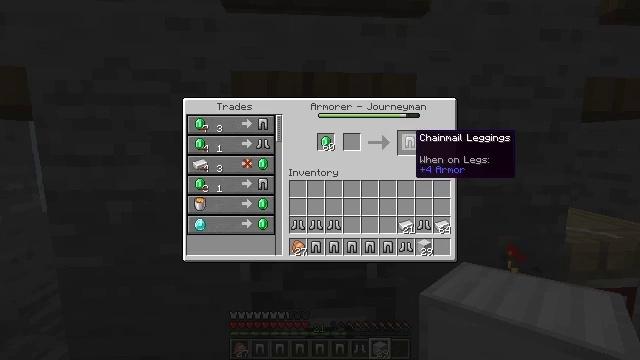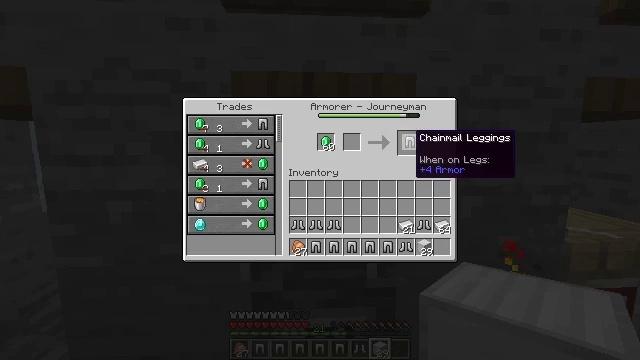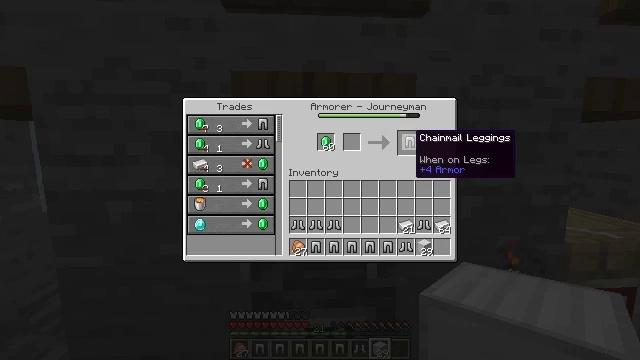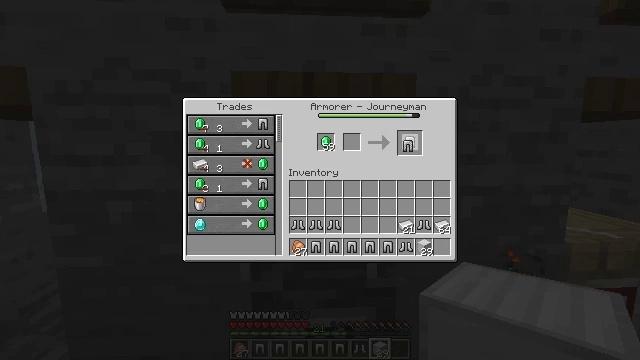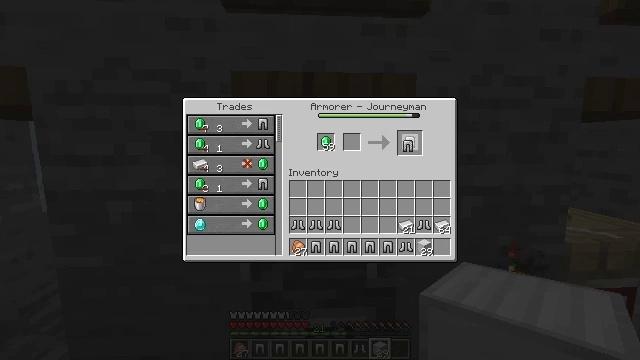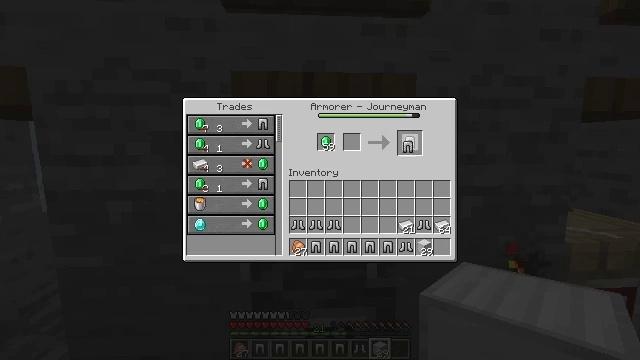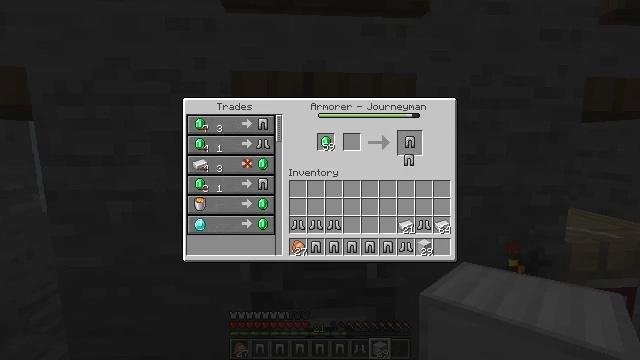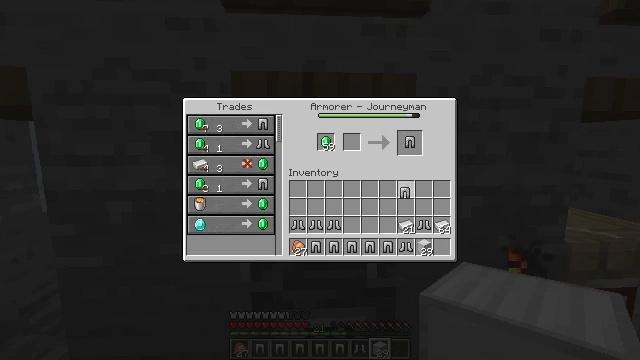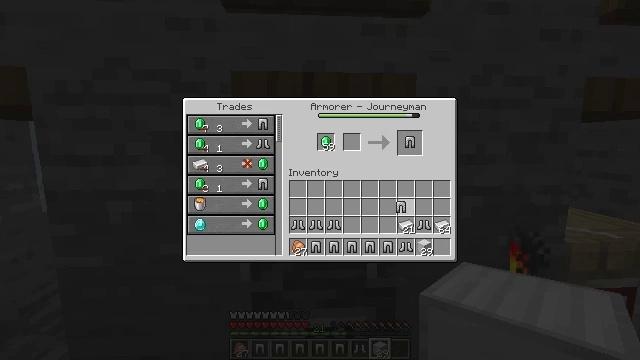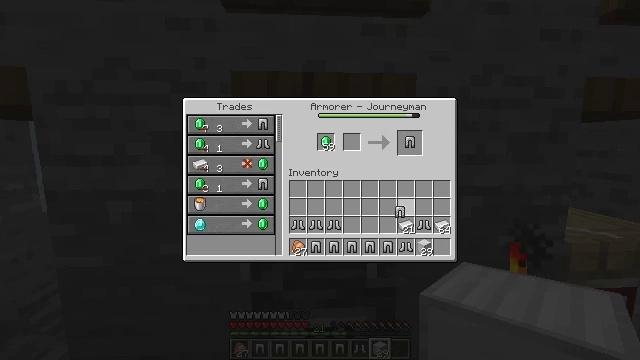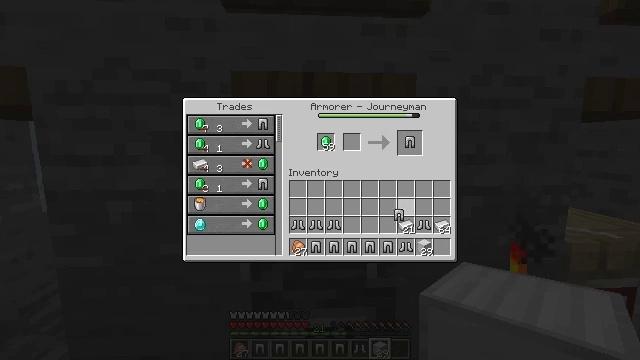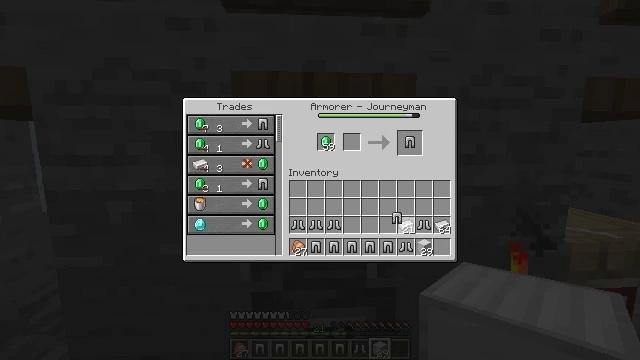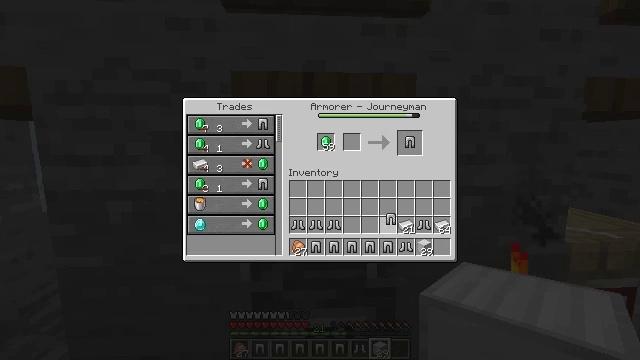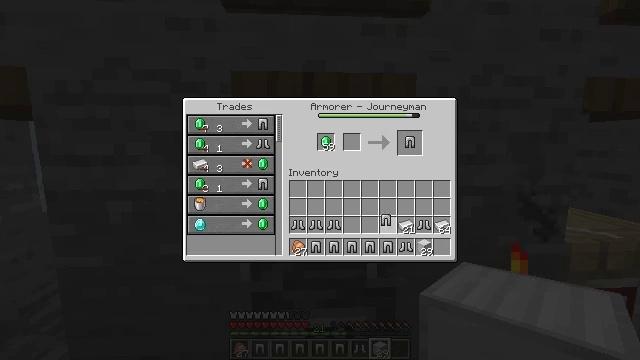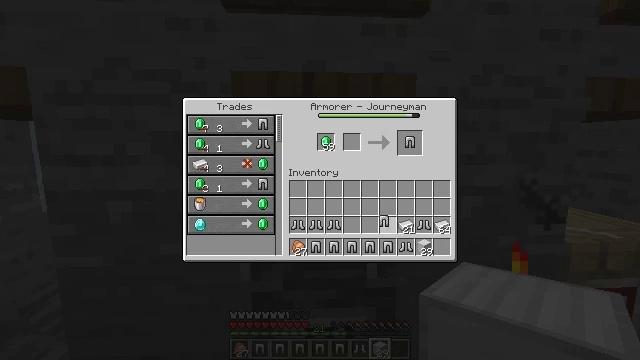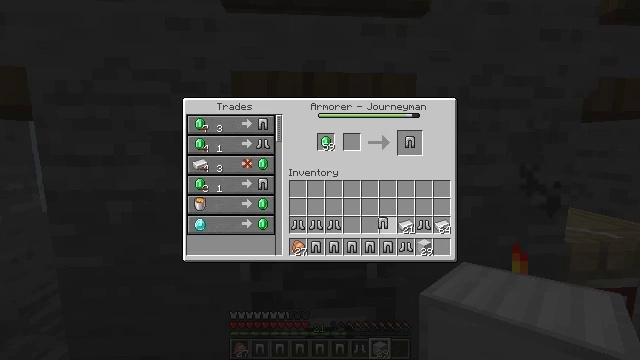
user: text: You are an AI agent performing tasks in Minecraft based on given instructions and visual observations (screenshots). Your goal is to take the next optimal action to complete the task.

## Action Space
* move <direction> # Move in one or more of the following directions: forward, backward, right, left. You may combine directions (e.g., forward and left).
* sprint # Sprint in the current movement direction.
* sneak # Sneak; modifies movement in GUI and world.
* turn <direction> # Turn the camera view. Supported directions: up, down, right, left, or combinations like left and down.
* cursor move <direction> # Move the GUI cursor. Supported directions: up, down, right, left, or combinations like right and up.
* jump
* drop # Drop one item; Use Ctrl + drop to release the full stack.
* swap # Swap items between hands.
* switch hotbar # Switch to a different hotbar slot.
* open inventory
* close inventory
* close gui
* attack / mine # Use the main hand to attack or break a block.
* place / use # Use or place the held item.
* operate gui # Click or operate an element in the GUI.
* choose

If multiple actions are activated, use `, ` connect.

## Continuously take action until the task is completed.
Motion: motion action
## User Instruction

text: Craft a set of chainmail leggings at the crafting table.
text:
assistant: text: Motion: no_op
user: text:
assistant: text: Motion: no_op
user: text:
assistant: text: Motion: attack / mine
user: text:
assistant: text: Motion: attack / mine
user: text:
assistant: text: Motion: attack / mine
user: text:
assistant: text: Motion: turn down
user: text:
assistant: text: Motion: turn down
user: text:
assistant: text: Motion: turn down
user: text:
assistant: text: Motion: no_op
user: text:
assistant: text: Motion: no_op
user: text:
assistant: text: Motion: no_op
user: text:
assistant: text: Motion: no_op
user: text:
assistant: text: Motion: no_op
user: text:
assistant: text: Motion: no_op
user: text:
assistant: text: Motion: no_op
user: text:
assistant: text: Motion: no_op
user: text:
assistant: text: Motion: no_op
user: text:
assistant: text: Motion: no_op
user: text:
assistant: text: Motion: no_op
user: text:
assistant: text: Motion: attack / mine
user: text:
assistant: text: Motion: attack / mine
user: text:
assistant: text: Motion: no_op
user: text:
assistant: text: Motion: turn up
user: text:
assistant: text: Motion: turn right and up
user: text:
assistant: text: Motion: turn up
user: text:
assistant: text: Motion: turn up
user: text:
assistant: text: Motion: no_op
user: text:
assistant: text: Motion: no_op
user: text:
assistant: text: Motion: no_op
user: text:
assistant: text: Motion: no_op